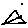
Label: triangle